Chest X-ray. View position: PA
Patient age: 35
Patient sex: F
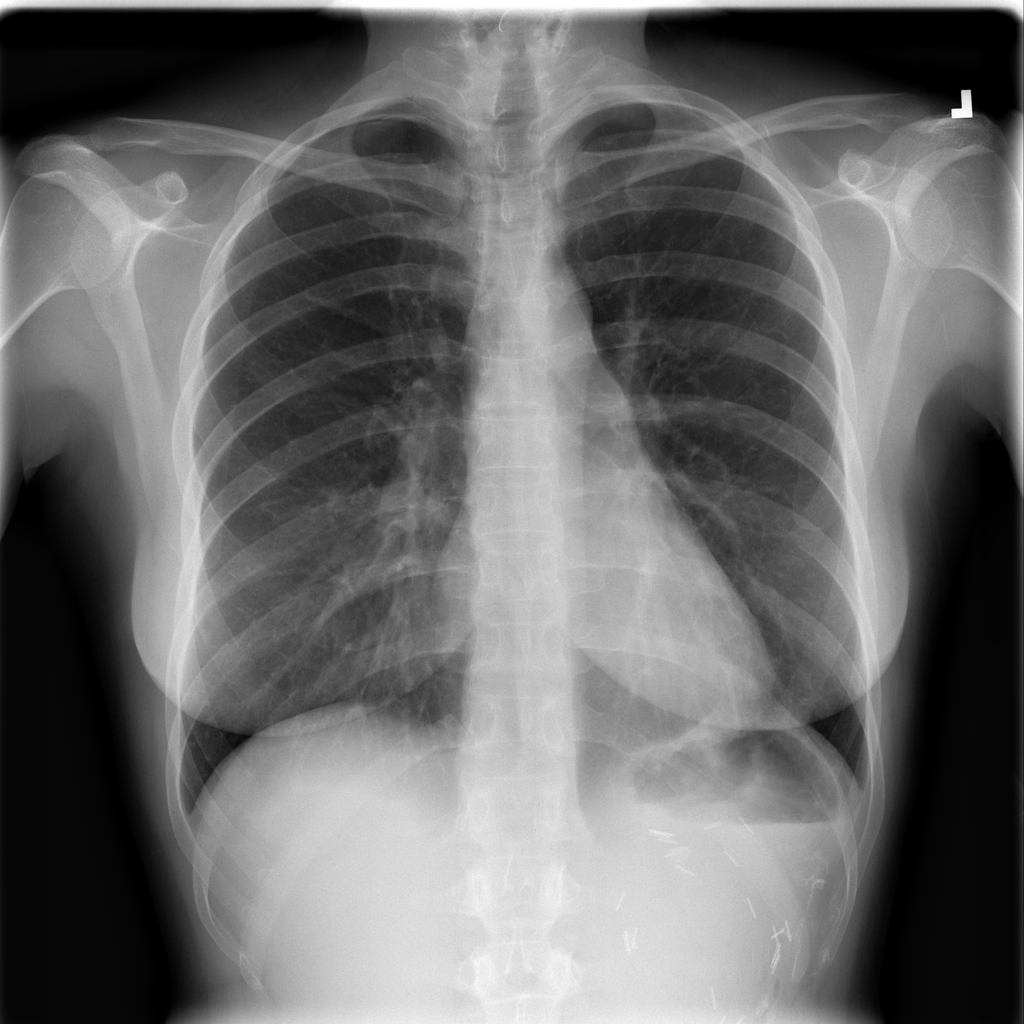
Finding: Pneumothorax